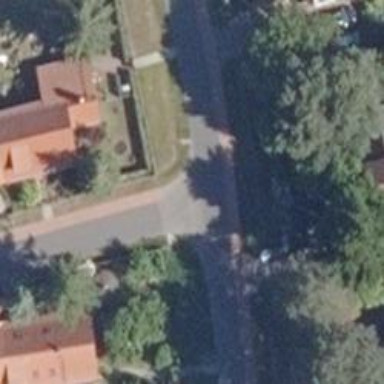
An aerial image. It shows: Residential road with asphalt surface.